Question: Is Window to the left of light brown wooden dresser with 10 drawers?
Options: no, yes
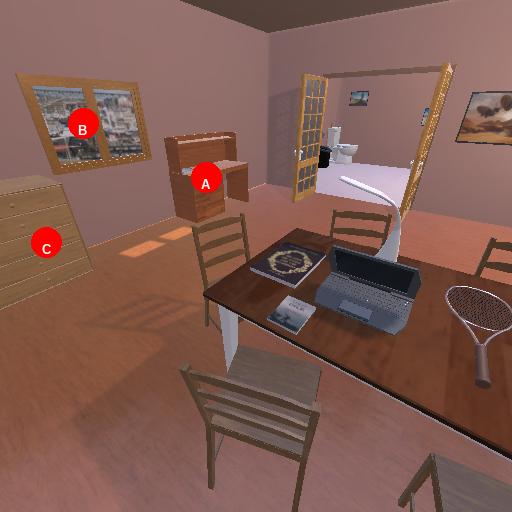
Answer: no